Question: What is the way to know how much time is needed for computation n-th Fibonacci number on current machine? For instance, on current machine the 30-th element is calculated in 67ms, and 40th in 554 ms. How to calculate the time for 99th element?
'''
int fib(int n)
{
if( n <= 2)
return 1
else
return fib(n-1) + fib(n-2)
}
'''
---
UPDATE
Fibonacci Nth vs ms (the time current pc took to calculate n-th fibonacci element, time in ms)
<URL>
Matlab:
Code
<URL>

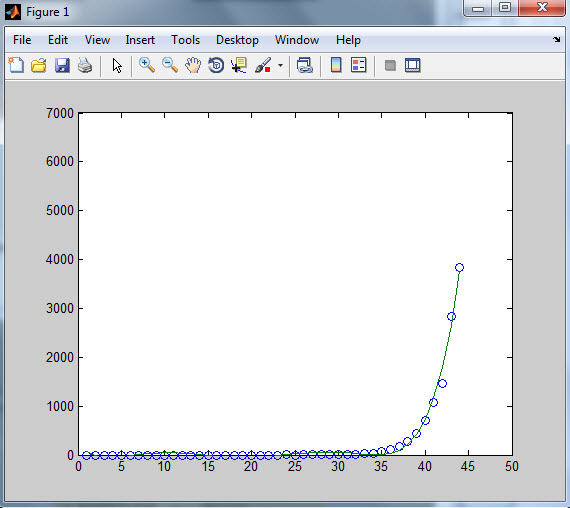
Answer: I would measure the time for a range of values and make table:
'''
n | time
'''
and then use 'matlab' to fit to an <URL>.
- <URL>

you should try to write a c code for it. using inline function of the Fibonacci routine, and get the time in using <URL> and store the values in two arraies. and after that analyzing the results using 'matlab' or 'python.